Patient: sex F, age 31
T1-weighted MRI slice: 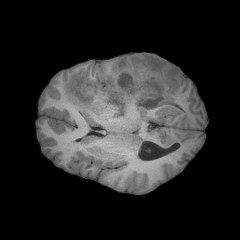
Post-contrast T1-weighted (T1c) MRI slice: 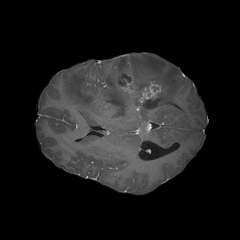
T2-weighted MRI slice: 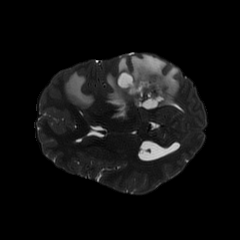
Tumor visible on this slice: yes
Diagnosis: Glioblastoma, IDH-wildtype
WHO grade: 4